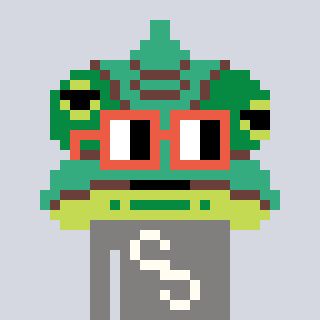
a pixel art character with square orange glasses, a chameleon-shaped head and a bluegrey-colored body on a cool background